Question: What is the result of this measurement?
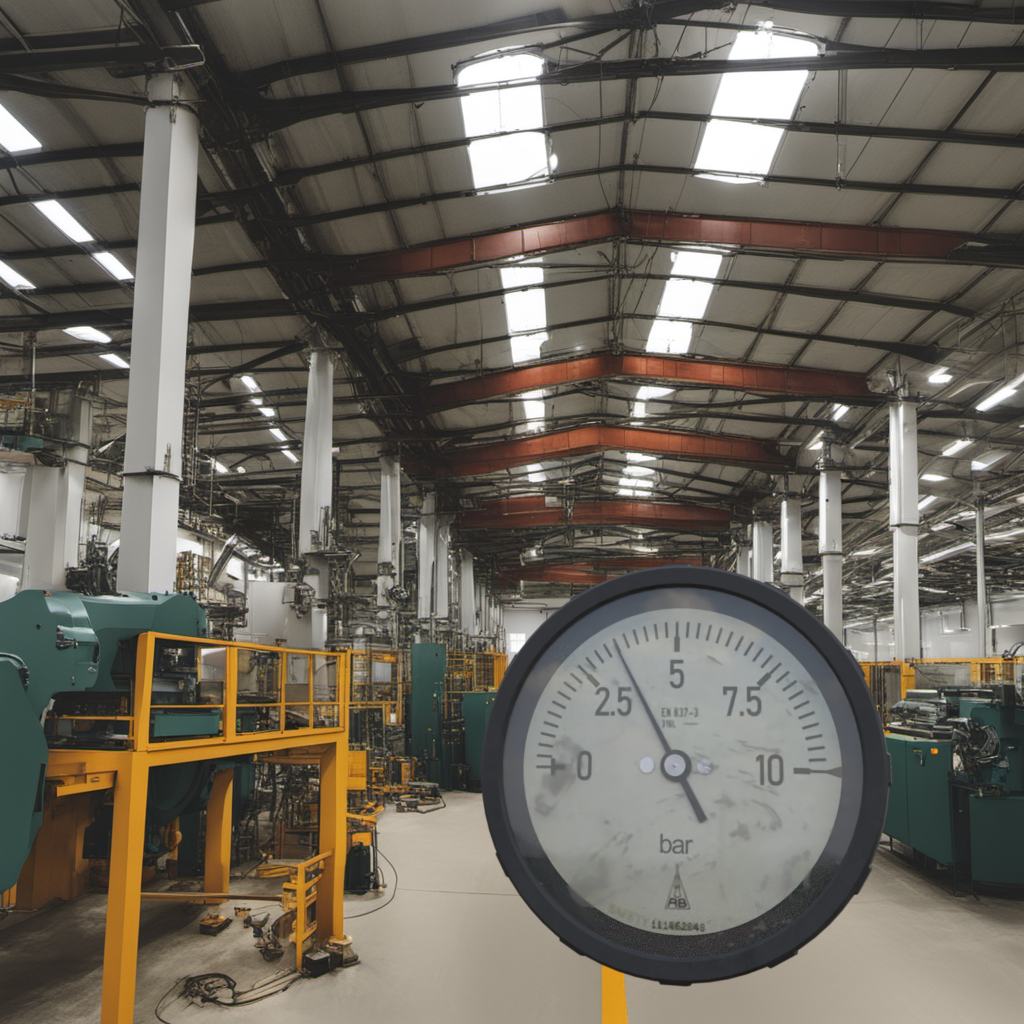
Answer: The result is 3.54
Question: What is the range of the measurement shown in the image?
Answer: The range is from 0 to 10
Question: What is the minimum and maximum reading range of this measurement?
Answer: The minimum value is 0 and the maximum value is 10